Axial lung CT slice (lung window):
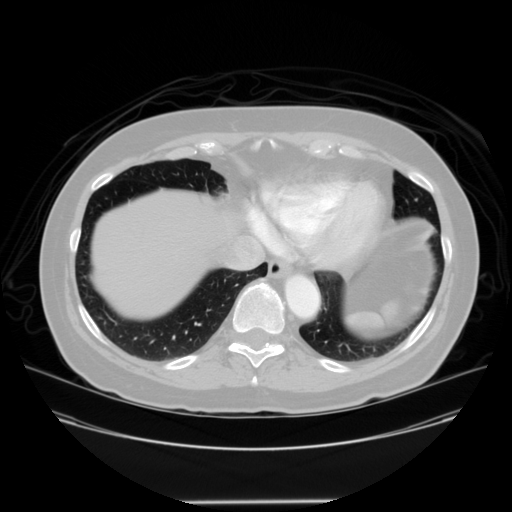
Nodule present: no